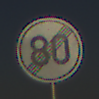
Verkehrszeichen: EndeGeschwindigkeit80
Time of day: MorningAfternoon
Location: Outdoor (Nature)
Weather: Clear
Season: NotSpecified
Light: Natural